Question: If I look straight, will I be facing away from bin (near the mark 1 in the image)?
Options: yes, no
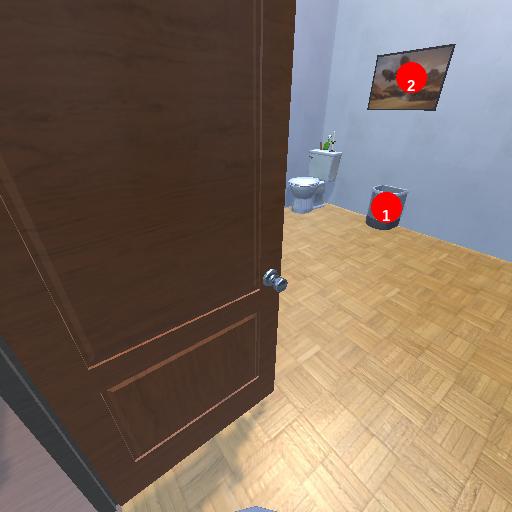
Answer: yes